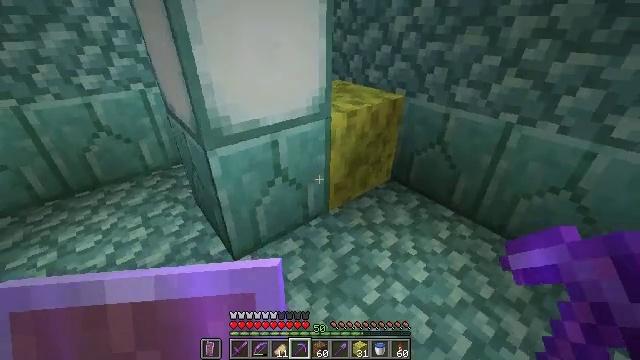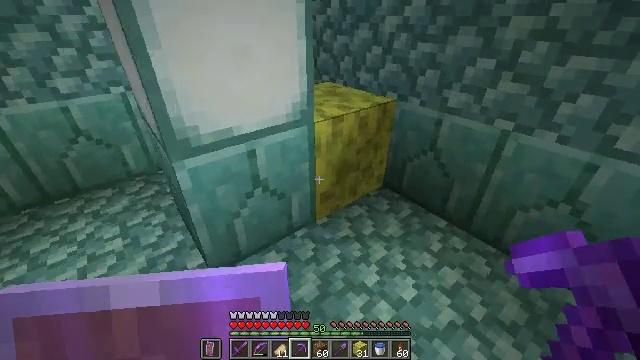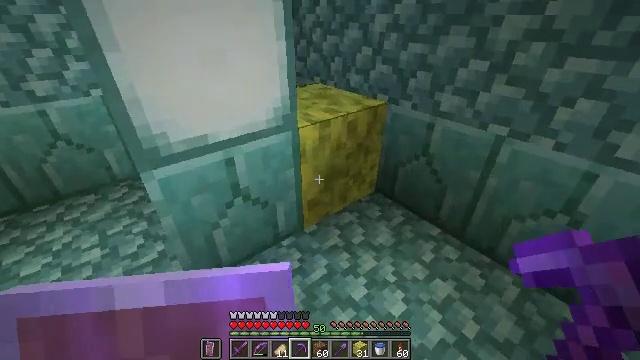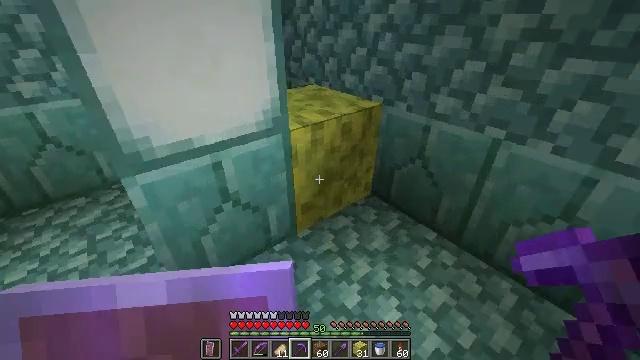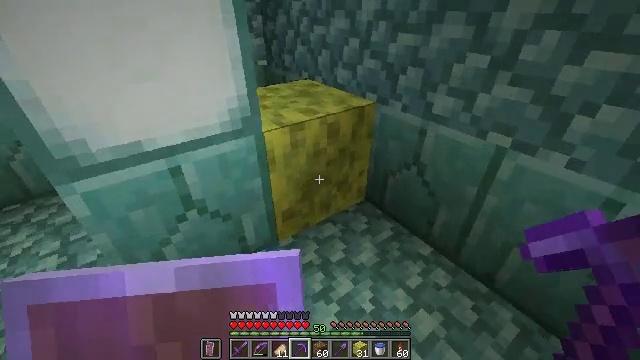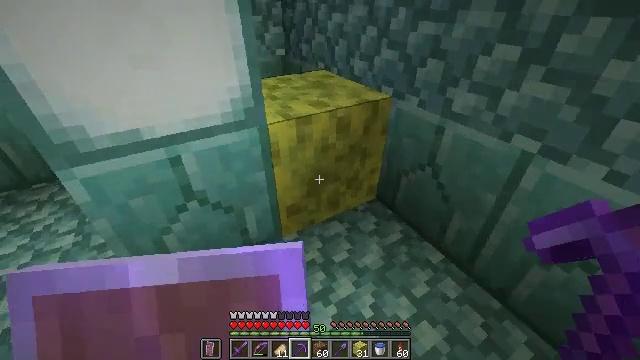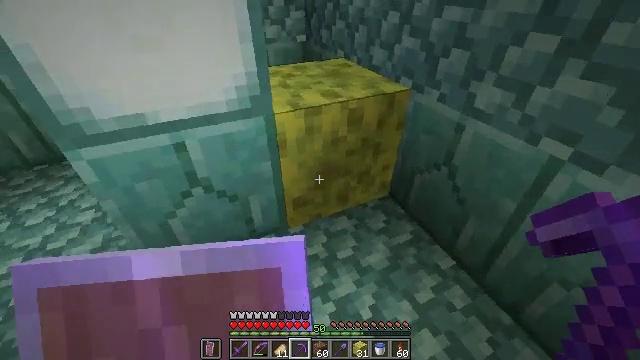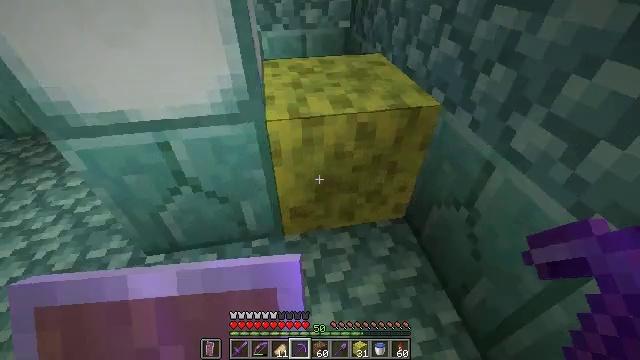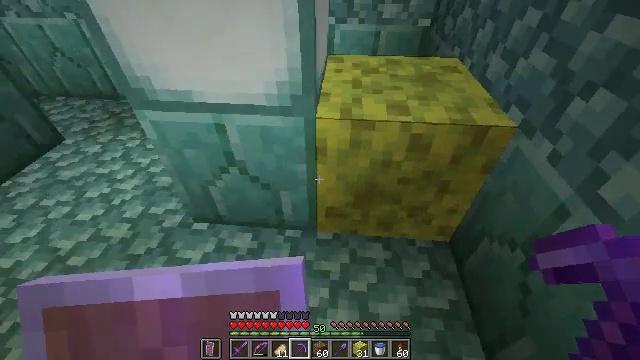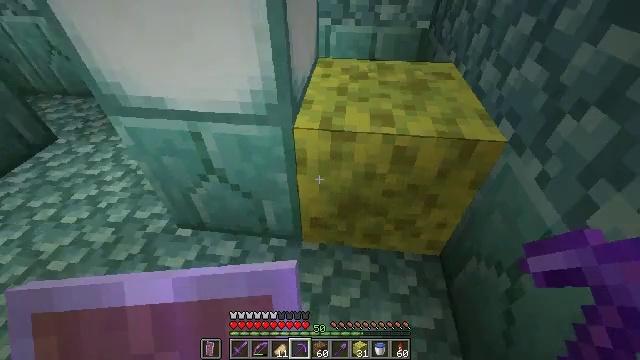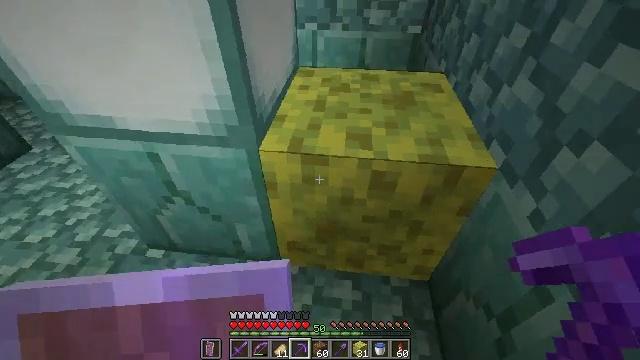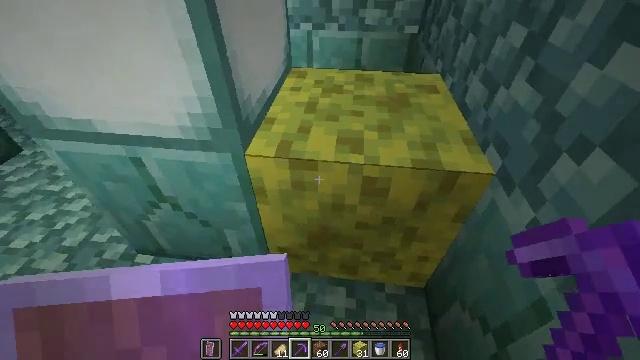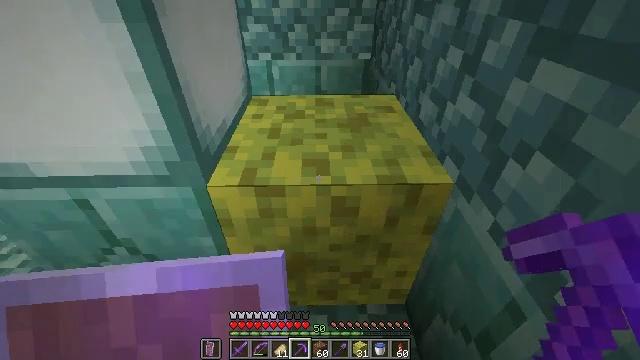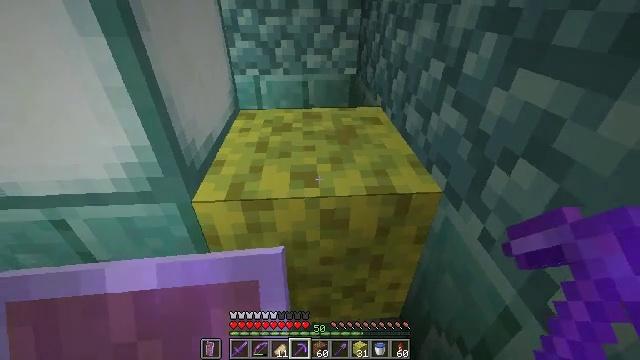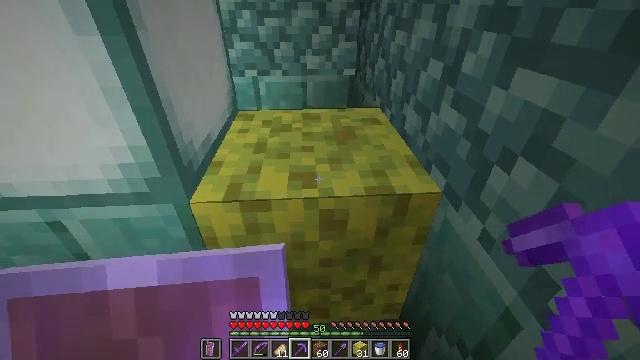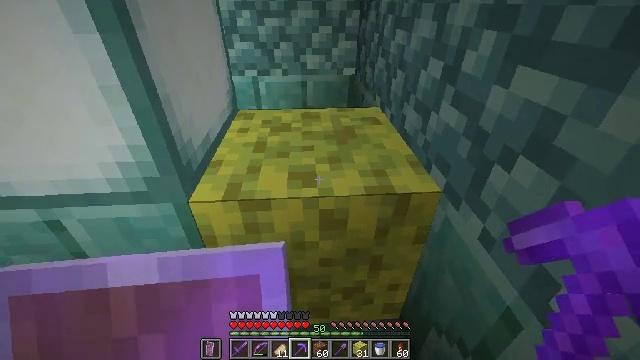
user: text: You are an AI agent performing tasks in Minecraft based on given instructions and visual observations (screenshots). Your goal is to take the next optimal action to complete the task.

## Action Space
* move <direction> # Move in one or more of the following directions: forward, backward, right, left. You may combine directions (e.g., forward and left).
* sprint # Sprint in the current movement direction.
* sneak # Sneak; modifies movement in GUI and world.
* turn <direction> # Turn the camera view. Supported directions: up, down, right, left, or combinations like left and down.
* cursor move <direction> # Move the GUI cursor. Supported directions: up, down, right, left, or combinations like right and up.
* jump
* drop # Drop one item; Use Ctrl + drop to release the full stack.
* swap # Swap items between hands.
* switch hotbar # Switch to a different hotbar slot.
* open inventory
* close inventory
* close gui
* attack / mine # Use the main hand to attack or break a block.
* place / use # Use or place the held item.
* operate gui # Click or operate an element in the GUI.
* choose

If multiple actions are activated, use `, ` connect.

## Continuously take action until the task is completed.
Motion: motion action
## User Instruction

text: Acquire a wet sponge from an ocean monument.
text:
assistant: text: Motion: move forward and move right
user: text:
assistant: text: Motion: move forward and move right
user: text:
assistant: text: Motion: move forward and move right
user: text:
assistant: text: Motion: move forward and move right, turn left and down
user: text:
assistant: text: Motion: move forward and move right, turn left and down
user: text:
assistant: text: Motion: move forward and move right, turn left and down
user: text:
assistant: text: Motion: move forward and move right, turn left and down
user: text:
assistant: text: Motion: move forward and move right, turn left and down
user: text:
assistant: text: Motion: move forward, turn left
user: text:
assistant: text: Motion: no_op
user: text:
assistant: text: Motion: no_op
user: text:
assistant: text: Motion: turn right and up
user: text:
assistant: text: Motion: turn right and up
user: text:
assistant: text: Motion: no_op
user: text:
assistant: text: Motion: no_op
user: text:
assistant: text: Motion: attack / mine
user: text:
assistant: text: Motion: attack / mine
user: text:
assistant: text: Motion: attack / mine
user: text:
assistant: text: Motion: attack / mine
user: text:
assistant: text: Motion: turn left and down, attack / mine
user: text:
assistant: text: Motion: attack / mine
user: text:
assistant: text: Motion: attack / mine
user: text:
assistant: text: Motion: attack / mine
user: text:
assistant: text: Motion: attack / mine
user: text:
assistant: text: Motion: attack / mine
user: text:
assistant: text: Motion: attack / mine
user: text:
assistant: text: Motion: attack / mine
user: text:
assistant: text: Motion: attack / mine
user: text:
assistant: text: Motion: attack / mine
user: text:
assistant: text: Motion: attack / mine